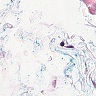
Metastatic tissue present: no